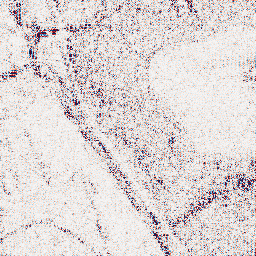
Category: wavelet
Decomposition family: wavelet_dwt
Decomposition parameters: wavelet: db8
level: 1
Upsampling method: fft_zeropad
Upsampling parameters: scale: 2
Upsampling scale: 2